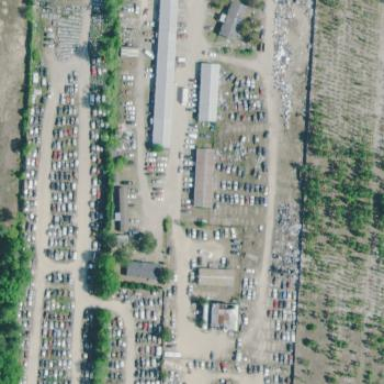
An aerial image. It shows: Scrap yard situated in industrial area.